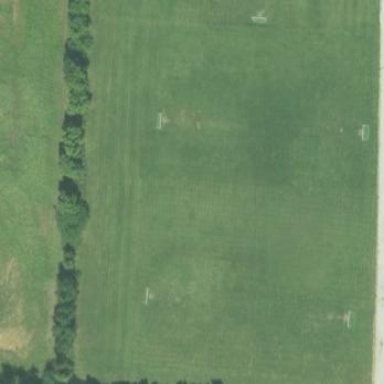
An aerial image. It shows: Grass pitch used for soccer.